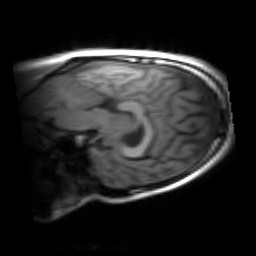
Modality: inplaneT1
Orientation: sagittal
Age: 23
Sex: male
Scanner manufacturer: siemens
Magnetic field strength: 3 T
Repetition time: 1.2 s
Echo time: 0.00251 s